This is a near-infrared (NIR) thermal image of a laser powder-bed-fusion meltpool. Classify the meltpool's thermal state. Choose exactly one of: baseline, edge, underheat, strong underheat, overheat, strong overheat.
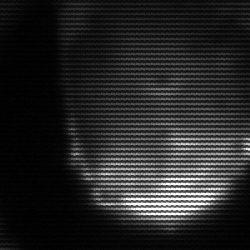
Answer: edge